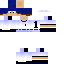
A male human skin with medium skin, wearing brown long hair dressed in a blue hoodie and blue pants, featuring a closed mouth.